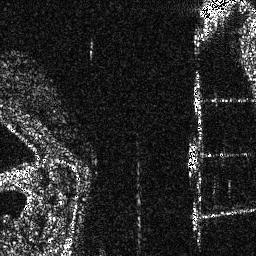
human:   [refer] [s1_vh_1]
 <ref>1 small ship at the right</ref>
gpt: <box>[[72, 54, 76, 68, 0]]</box>